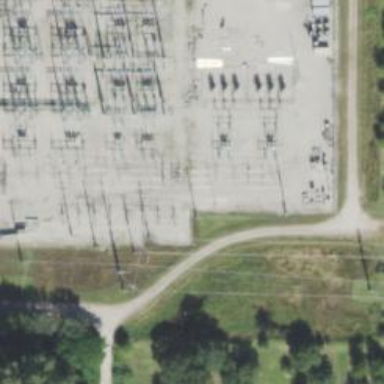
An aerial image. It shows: Switch used for power control.